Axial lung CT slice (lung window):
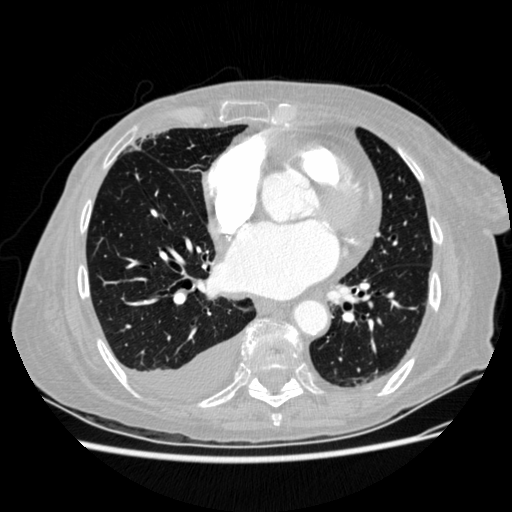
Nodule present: no